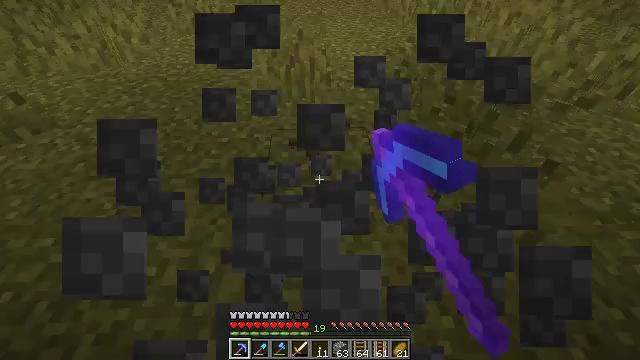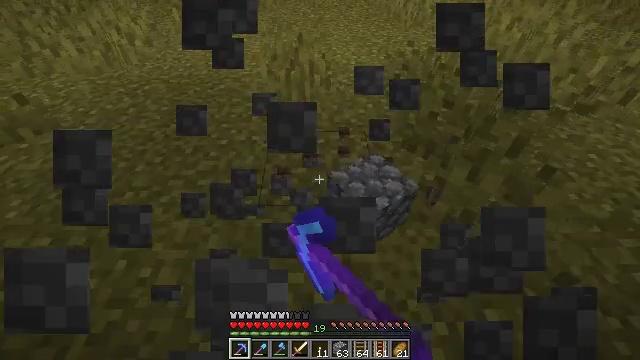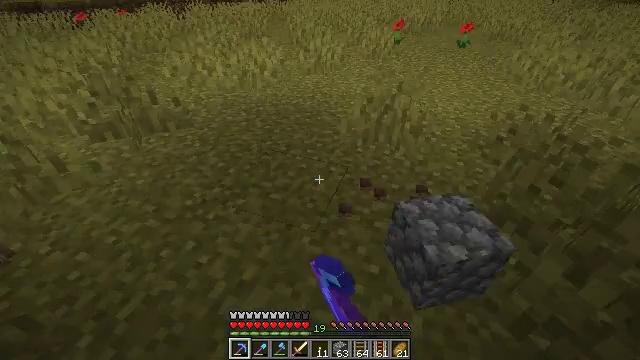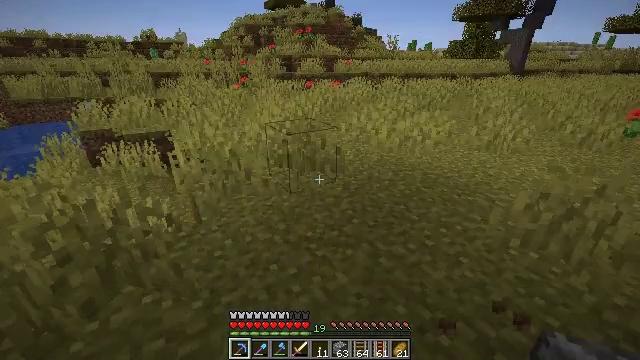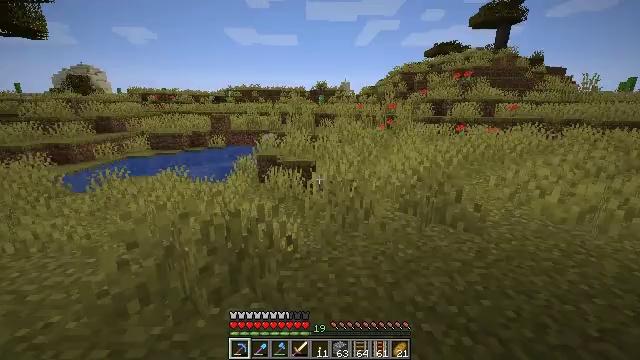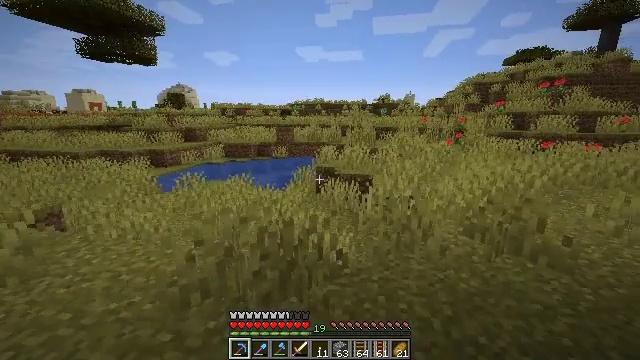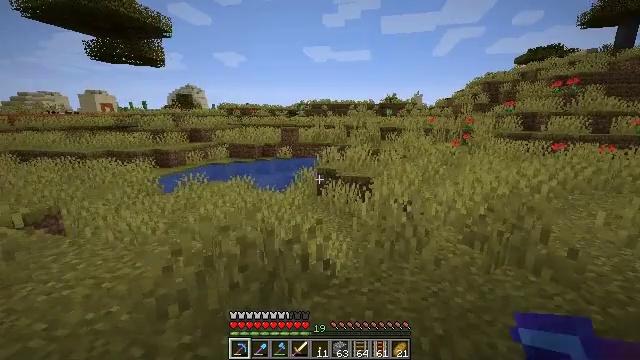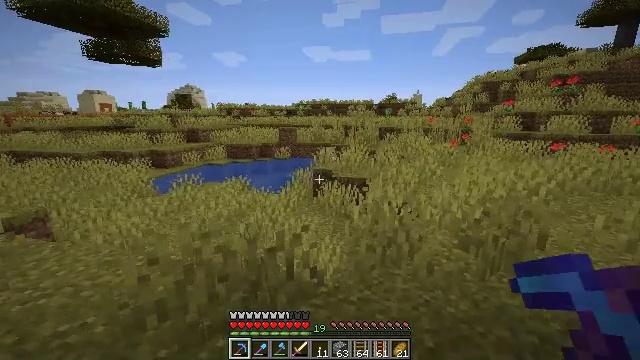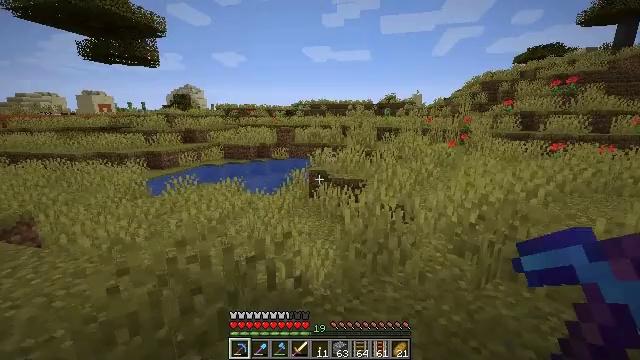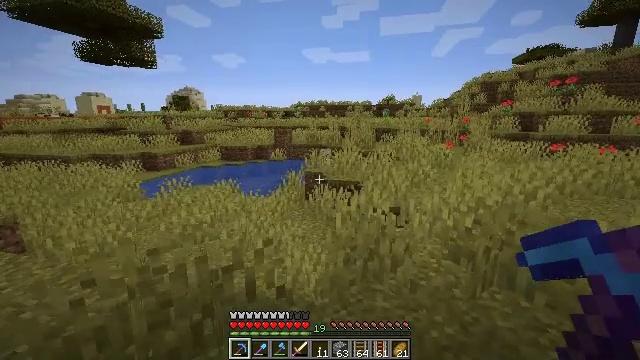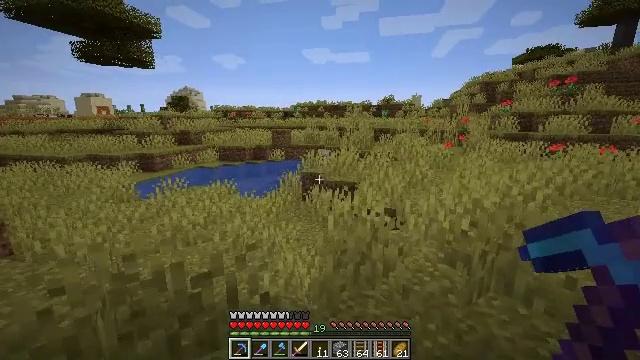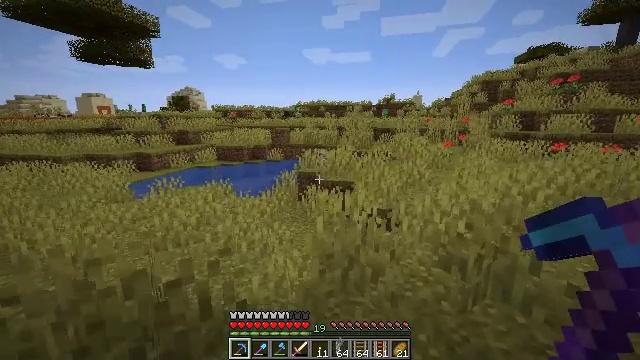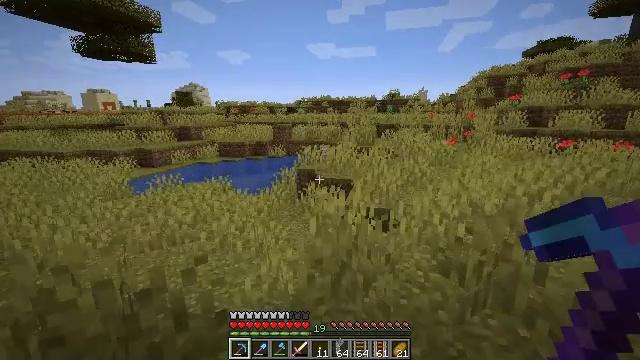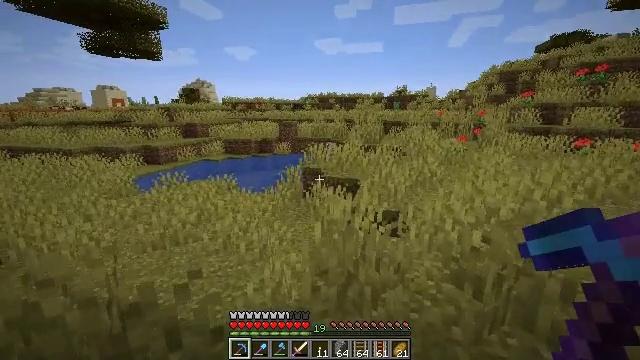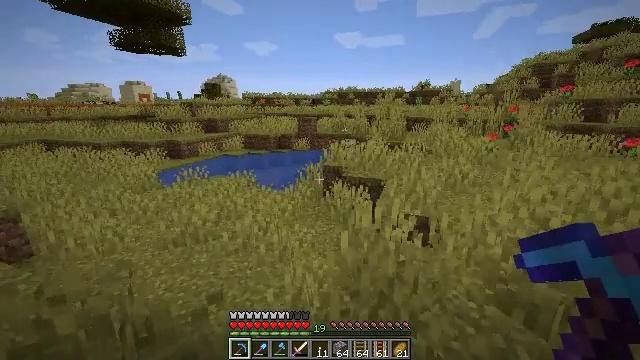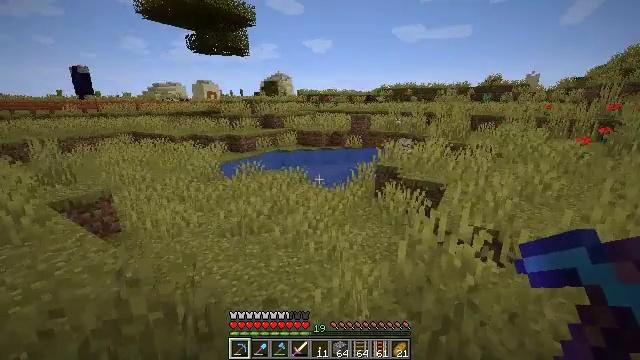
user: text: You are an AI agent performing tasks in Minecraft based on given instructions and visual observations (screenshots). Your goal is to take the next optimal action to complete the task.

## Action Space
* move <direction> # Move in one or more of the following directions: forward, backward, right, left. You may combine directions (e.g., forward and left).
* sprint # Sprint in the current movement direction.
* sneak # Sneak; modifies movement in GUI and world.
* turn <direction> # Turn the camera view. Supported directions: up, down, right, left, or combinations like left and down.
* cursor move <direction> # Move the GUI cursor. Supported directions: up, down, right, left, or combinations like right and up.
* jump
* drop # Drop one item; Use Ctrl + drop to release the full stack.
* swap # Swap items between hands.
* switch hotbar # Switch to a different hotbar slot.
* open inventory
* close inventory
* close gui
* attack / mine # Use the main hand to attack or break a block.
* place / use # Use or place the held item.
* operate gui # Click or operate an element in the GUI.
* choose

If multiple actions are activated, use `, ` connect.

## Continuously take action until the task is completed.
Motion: motion action
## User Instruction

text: Harvest acacia leaves with your hand or a tool.
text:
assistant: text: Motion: move right, attack / mine
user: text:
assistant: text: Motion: move right, turn left and up
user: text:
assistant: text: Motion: move forward and move right, turn left and up
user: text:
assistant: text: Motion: move forward and move right, turn left and up
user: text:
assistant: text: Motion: move forward and move right, turn left and up
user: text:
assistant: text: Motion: move forward and move right, turn left
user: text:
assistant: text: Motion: move forward and move right
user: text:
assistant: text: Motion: move forward and move right
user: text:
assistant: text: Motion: move forward and move right
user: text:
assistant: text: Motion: move forward and move right
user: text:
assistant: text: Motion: move forward and move right
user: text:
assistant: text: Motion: move forward and move left
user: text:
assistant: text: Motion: move forward and move left, turn left
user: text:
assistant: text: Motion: move forward and move left, turn left
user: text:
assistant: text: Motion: move forward and move left, turn left
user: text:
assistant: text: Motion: move forward and move left, turn left
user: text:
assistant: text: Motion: move forward and move left, turn left and down
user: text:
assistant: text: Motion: move forward and move left, turn left
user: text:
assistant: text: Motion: move forward and move left, turn left
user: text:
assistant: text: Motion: move forward and move left
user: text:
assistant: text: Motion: move forward
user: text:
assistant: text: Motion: move forward
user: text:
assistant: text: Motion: move forward
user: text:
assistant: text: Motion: move forward, turn left and up
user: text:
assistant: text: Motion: move forward, sprint, turn left and up
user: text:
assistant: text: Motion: move forward, sprint, turn left and up
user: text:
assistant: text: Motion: move forward, sprint, turn left and up
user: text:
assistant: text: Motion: move forward, sprint, turn left and up
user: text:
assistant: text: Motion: move forward, sprint, turn up
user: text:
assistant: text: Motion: move forward, sprint